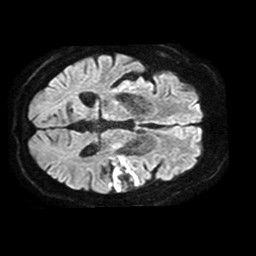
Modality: TRACE
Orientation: axial
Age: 66
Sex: male
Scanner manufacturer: philips
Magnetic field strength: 1.5 T
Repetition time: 3.786 s
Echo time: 0.09565 s